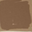
Piece: xx